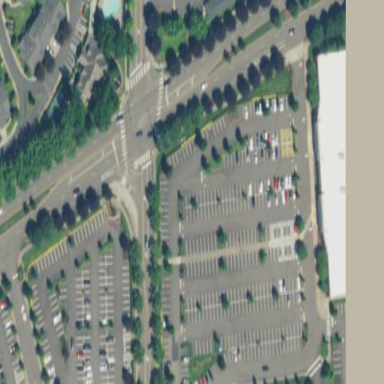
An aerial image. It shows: Parking area.